Aerial crown-view tile of a tropical tree (Barro Colorado Island, Panama), acquired 20250414:
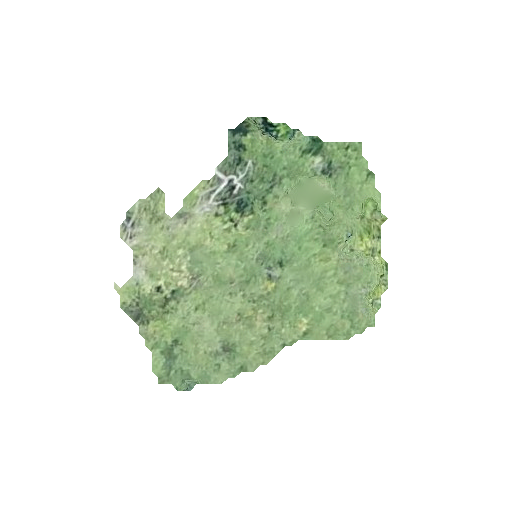
Species: Terminalia amazonia
GBIF accepted scientific name: Terminalia amazonica
Crown area: 74.135 m²